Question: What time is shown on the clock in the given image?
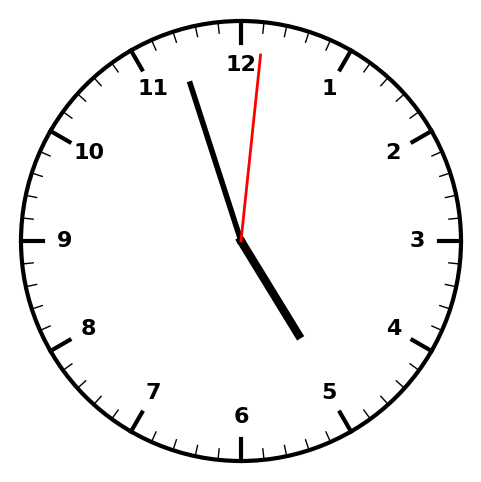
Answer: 04:57:01